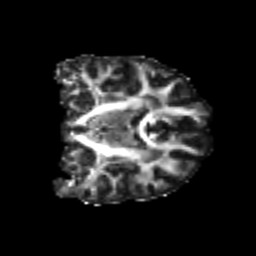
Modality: FA
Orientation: coronal
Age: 20
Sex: female
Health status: healthy
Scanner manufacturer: philips
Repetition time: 7.389 s
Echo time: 0.08599 s